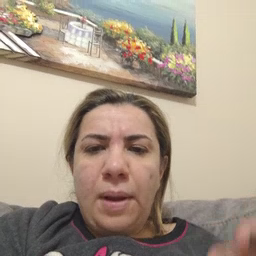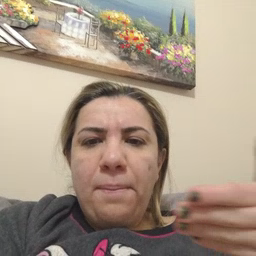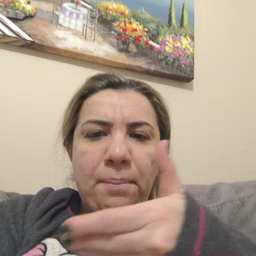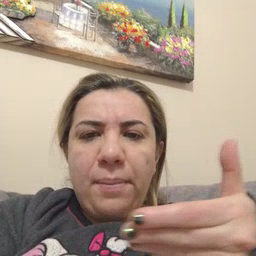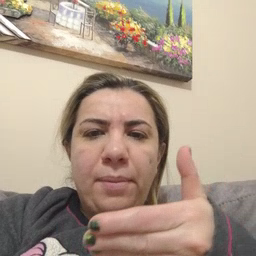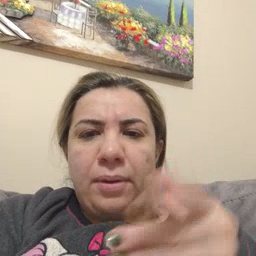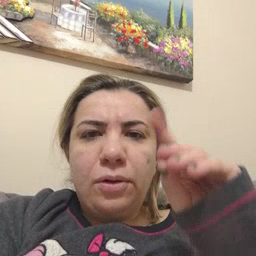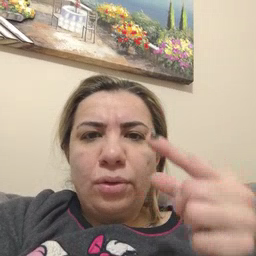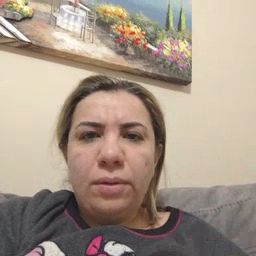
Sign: puppy